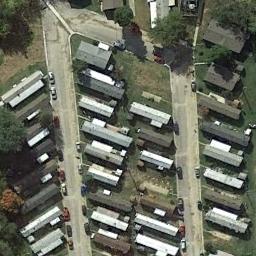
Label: mobile_home_park